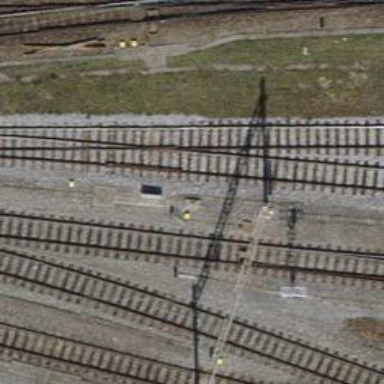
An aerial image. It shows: Railway switch.